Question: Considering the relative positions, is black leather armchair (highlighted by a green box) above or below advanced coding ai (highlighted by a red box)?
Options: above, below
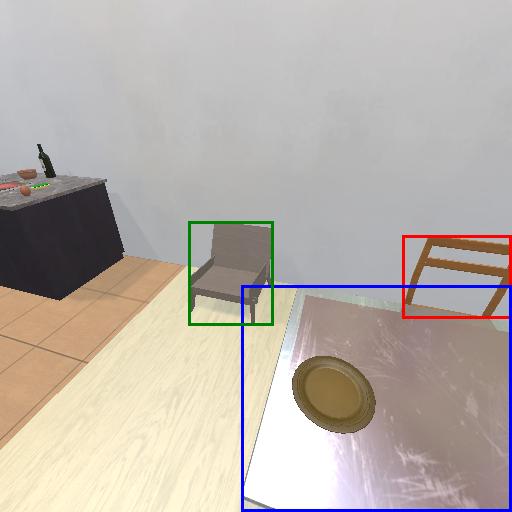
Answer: above